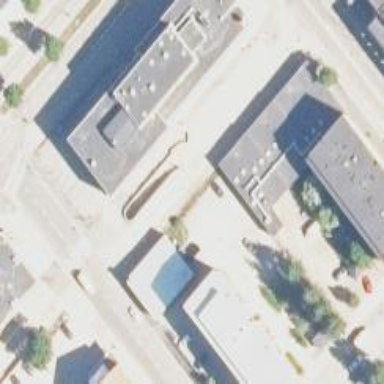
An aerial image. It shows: Commercial building.